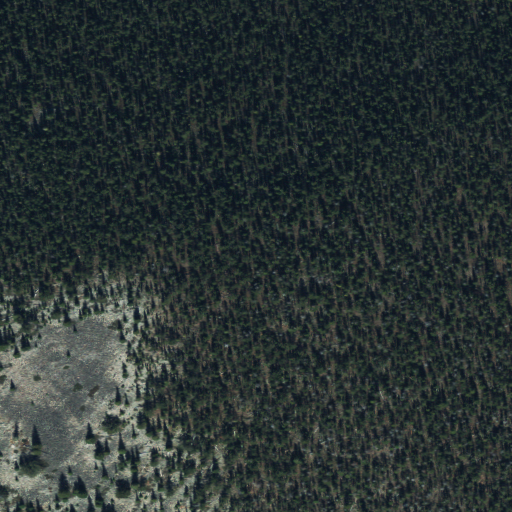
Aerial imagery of mountain in Montana named Seymore Mountain containing evergreen forest and shrub